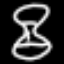
Label: hourglass